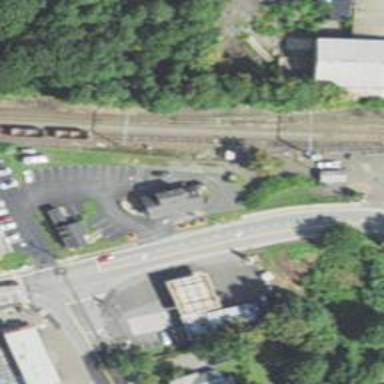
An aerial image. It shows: Railway siding with rails.